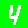
Digit: 4